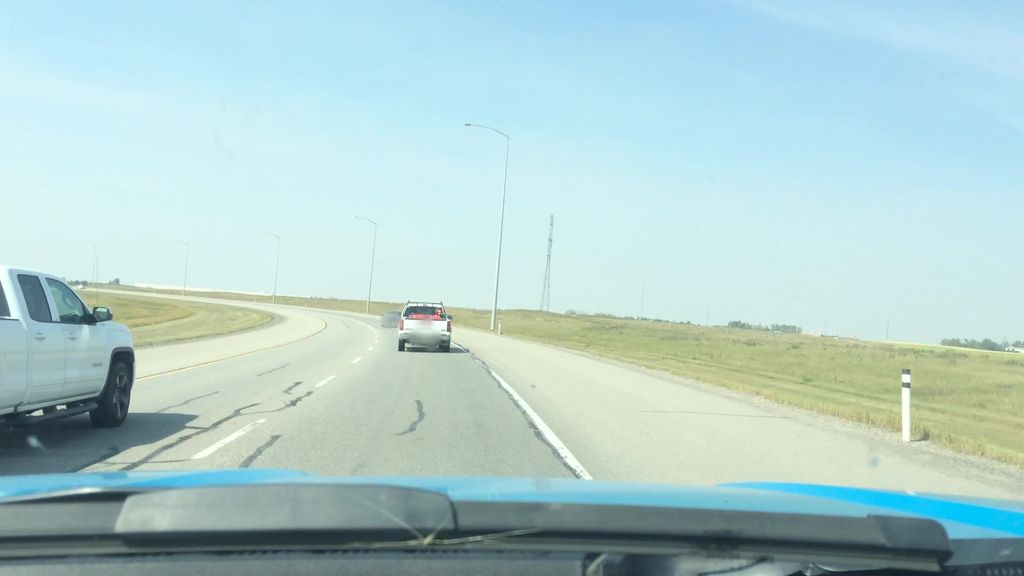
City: calgary